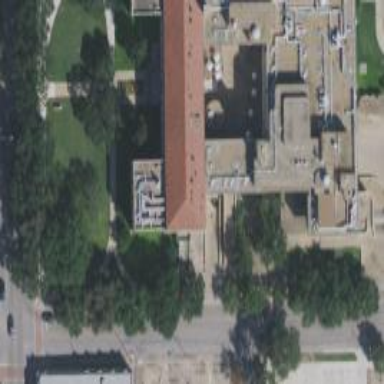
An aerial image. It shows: University building.